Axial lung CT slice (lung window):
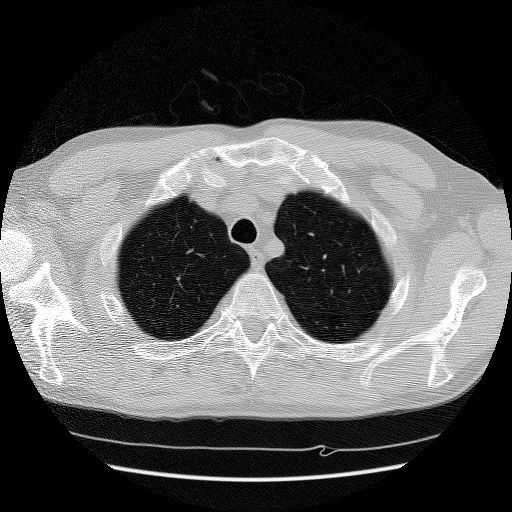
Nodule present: no